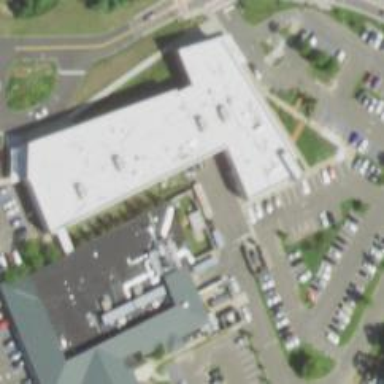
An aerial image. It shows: Healthcare clinic.